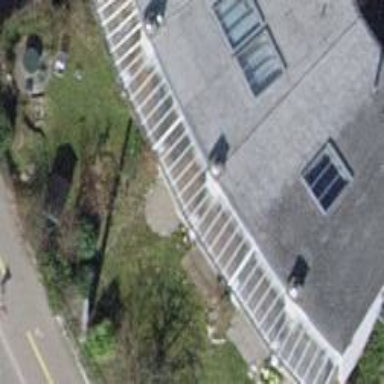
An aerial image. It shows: House with flat skillion roof.